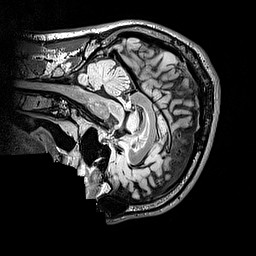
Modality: FLAIR
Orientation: sagittal
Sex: male
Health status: ill
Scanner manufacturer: siemens
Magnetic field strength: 3 T
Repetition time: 5 s
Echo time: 0.388 s